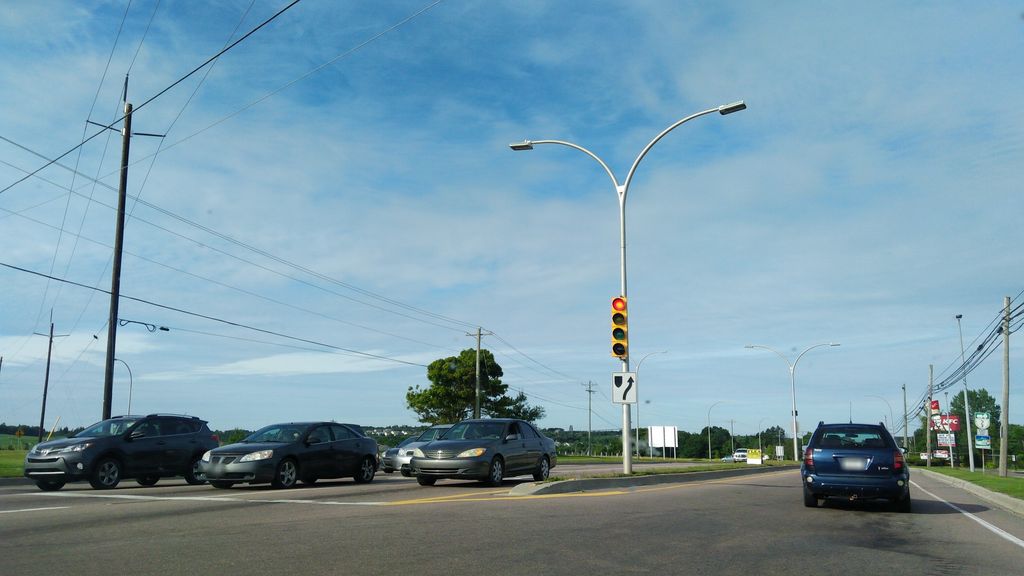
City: charlottetown